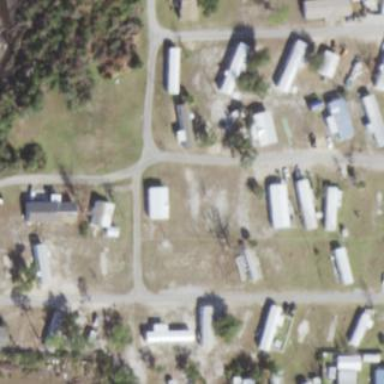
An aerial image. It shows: Residential area designated as trailer park.